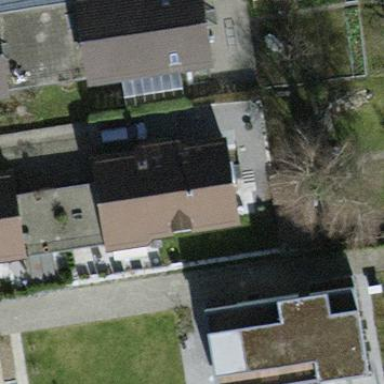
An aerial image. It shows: Building with tile roof.